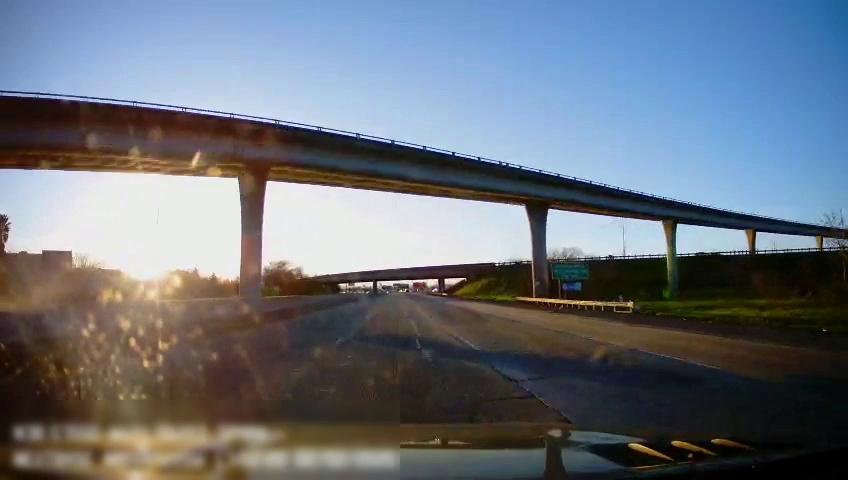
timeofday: Day
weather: Sunny
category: Drivable Space
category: Lanes | Alternate Lane
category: Lanes | Current Lane
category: Lanes | Current Lane
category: Lanes | Alternate Lane
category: Lanes | Alternate Lane
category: Traffic | Signs